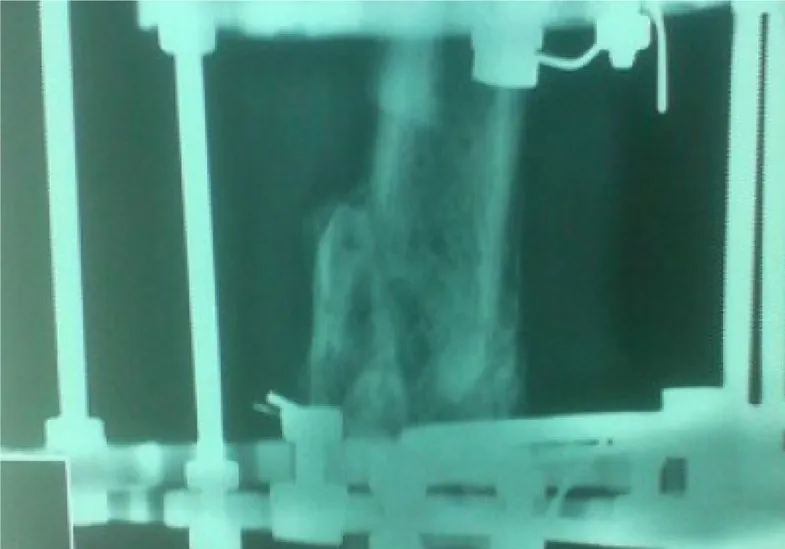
Postoperative lateral lower extremity radiograph at 6 months after the Ilizarov external fixation application.
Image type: radiology (x_ray)